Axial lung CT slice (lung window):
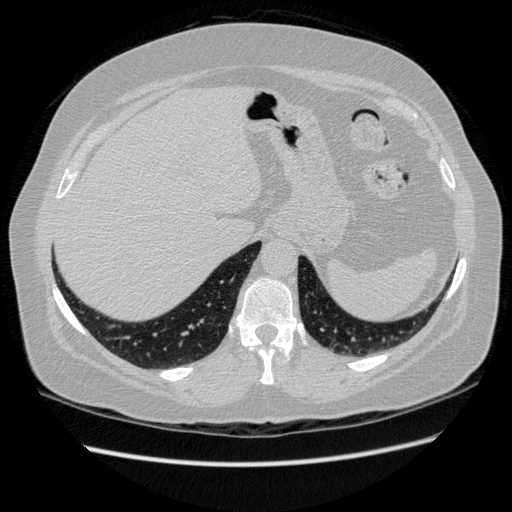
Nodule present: no